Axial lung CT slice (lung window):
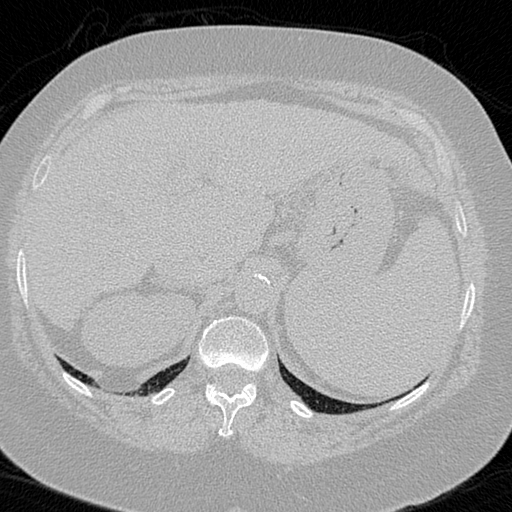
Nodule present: no